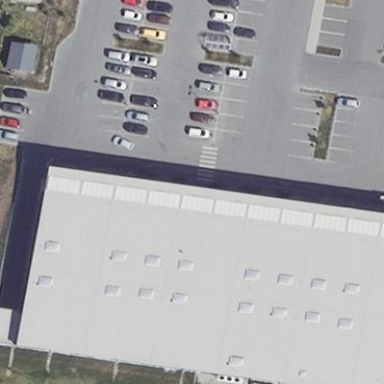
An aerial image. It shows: Retail building housing supermarket.